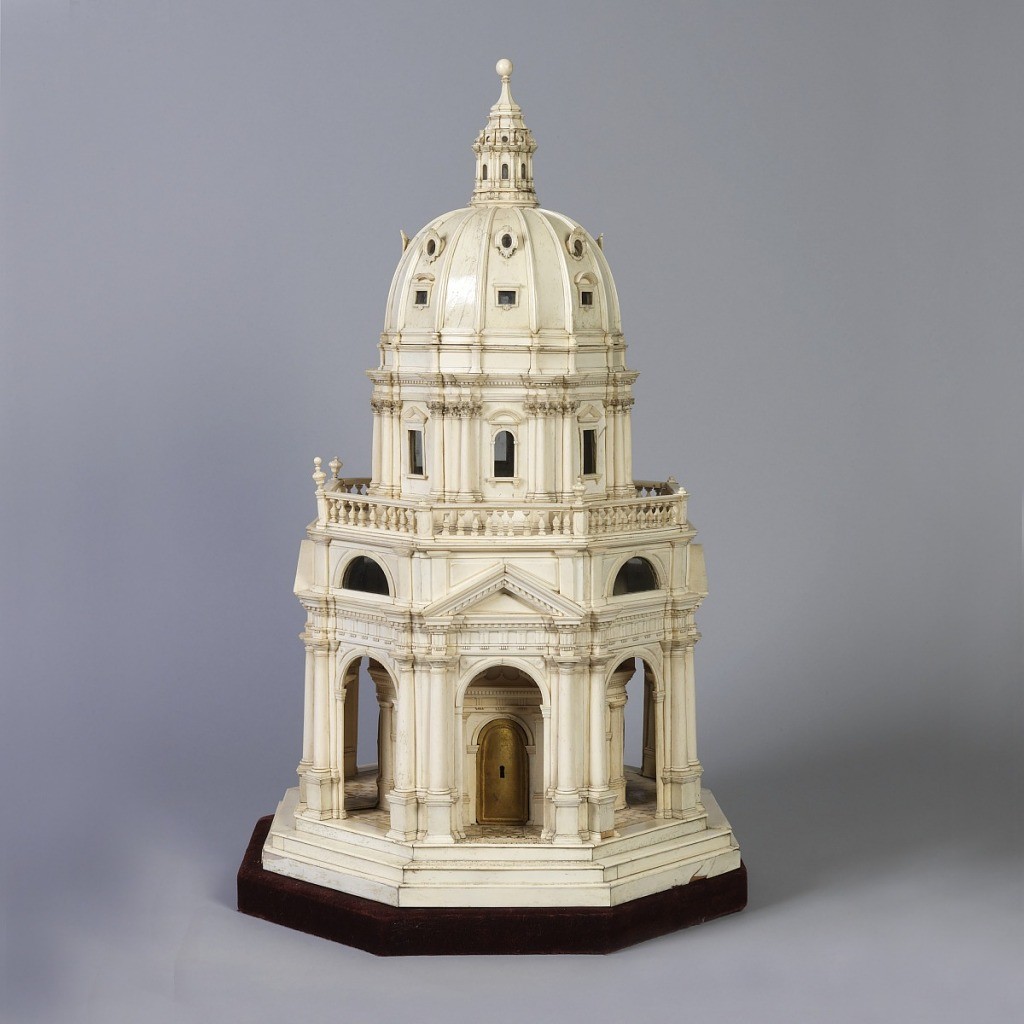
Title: Model of a Baptistry or Church
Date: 1782
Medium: bone veneer, gilt metal, wood
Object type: architectural model
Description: In the form of an Italian Renaissance octagonal chapel with domed roof above two stories of windows within pediments on columns.